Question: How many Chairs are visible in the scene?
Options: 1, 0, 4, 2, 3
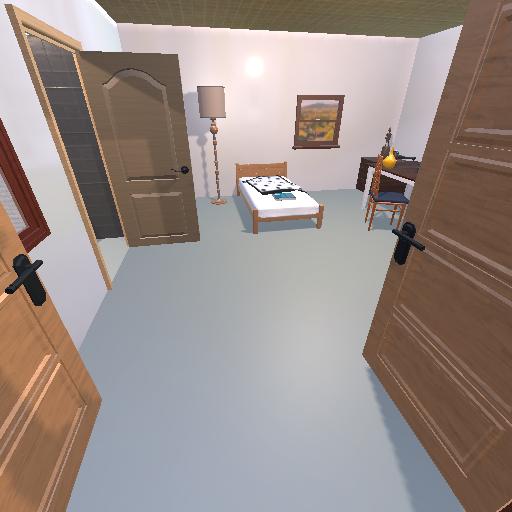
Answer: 1